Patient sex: M
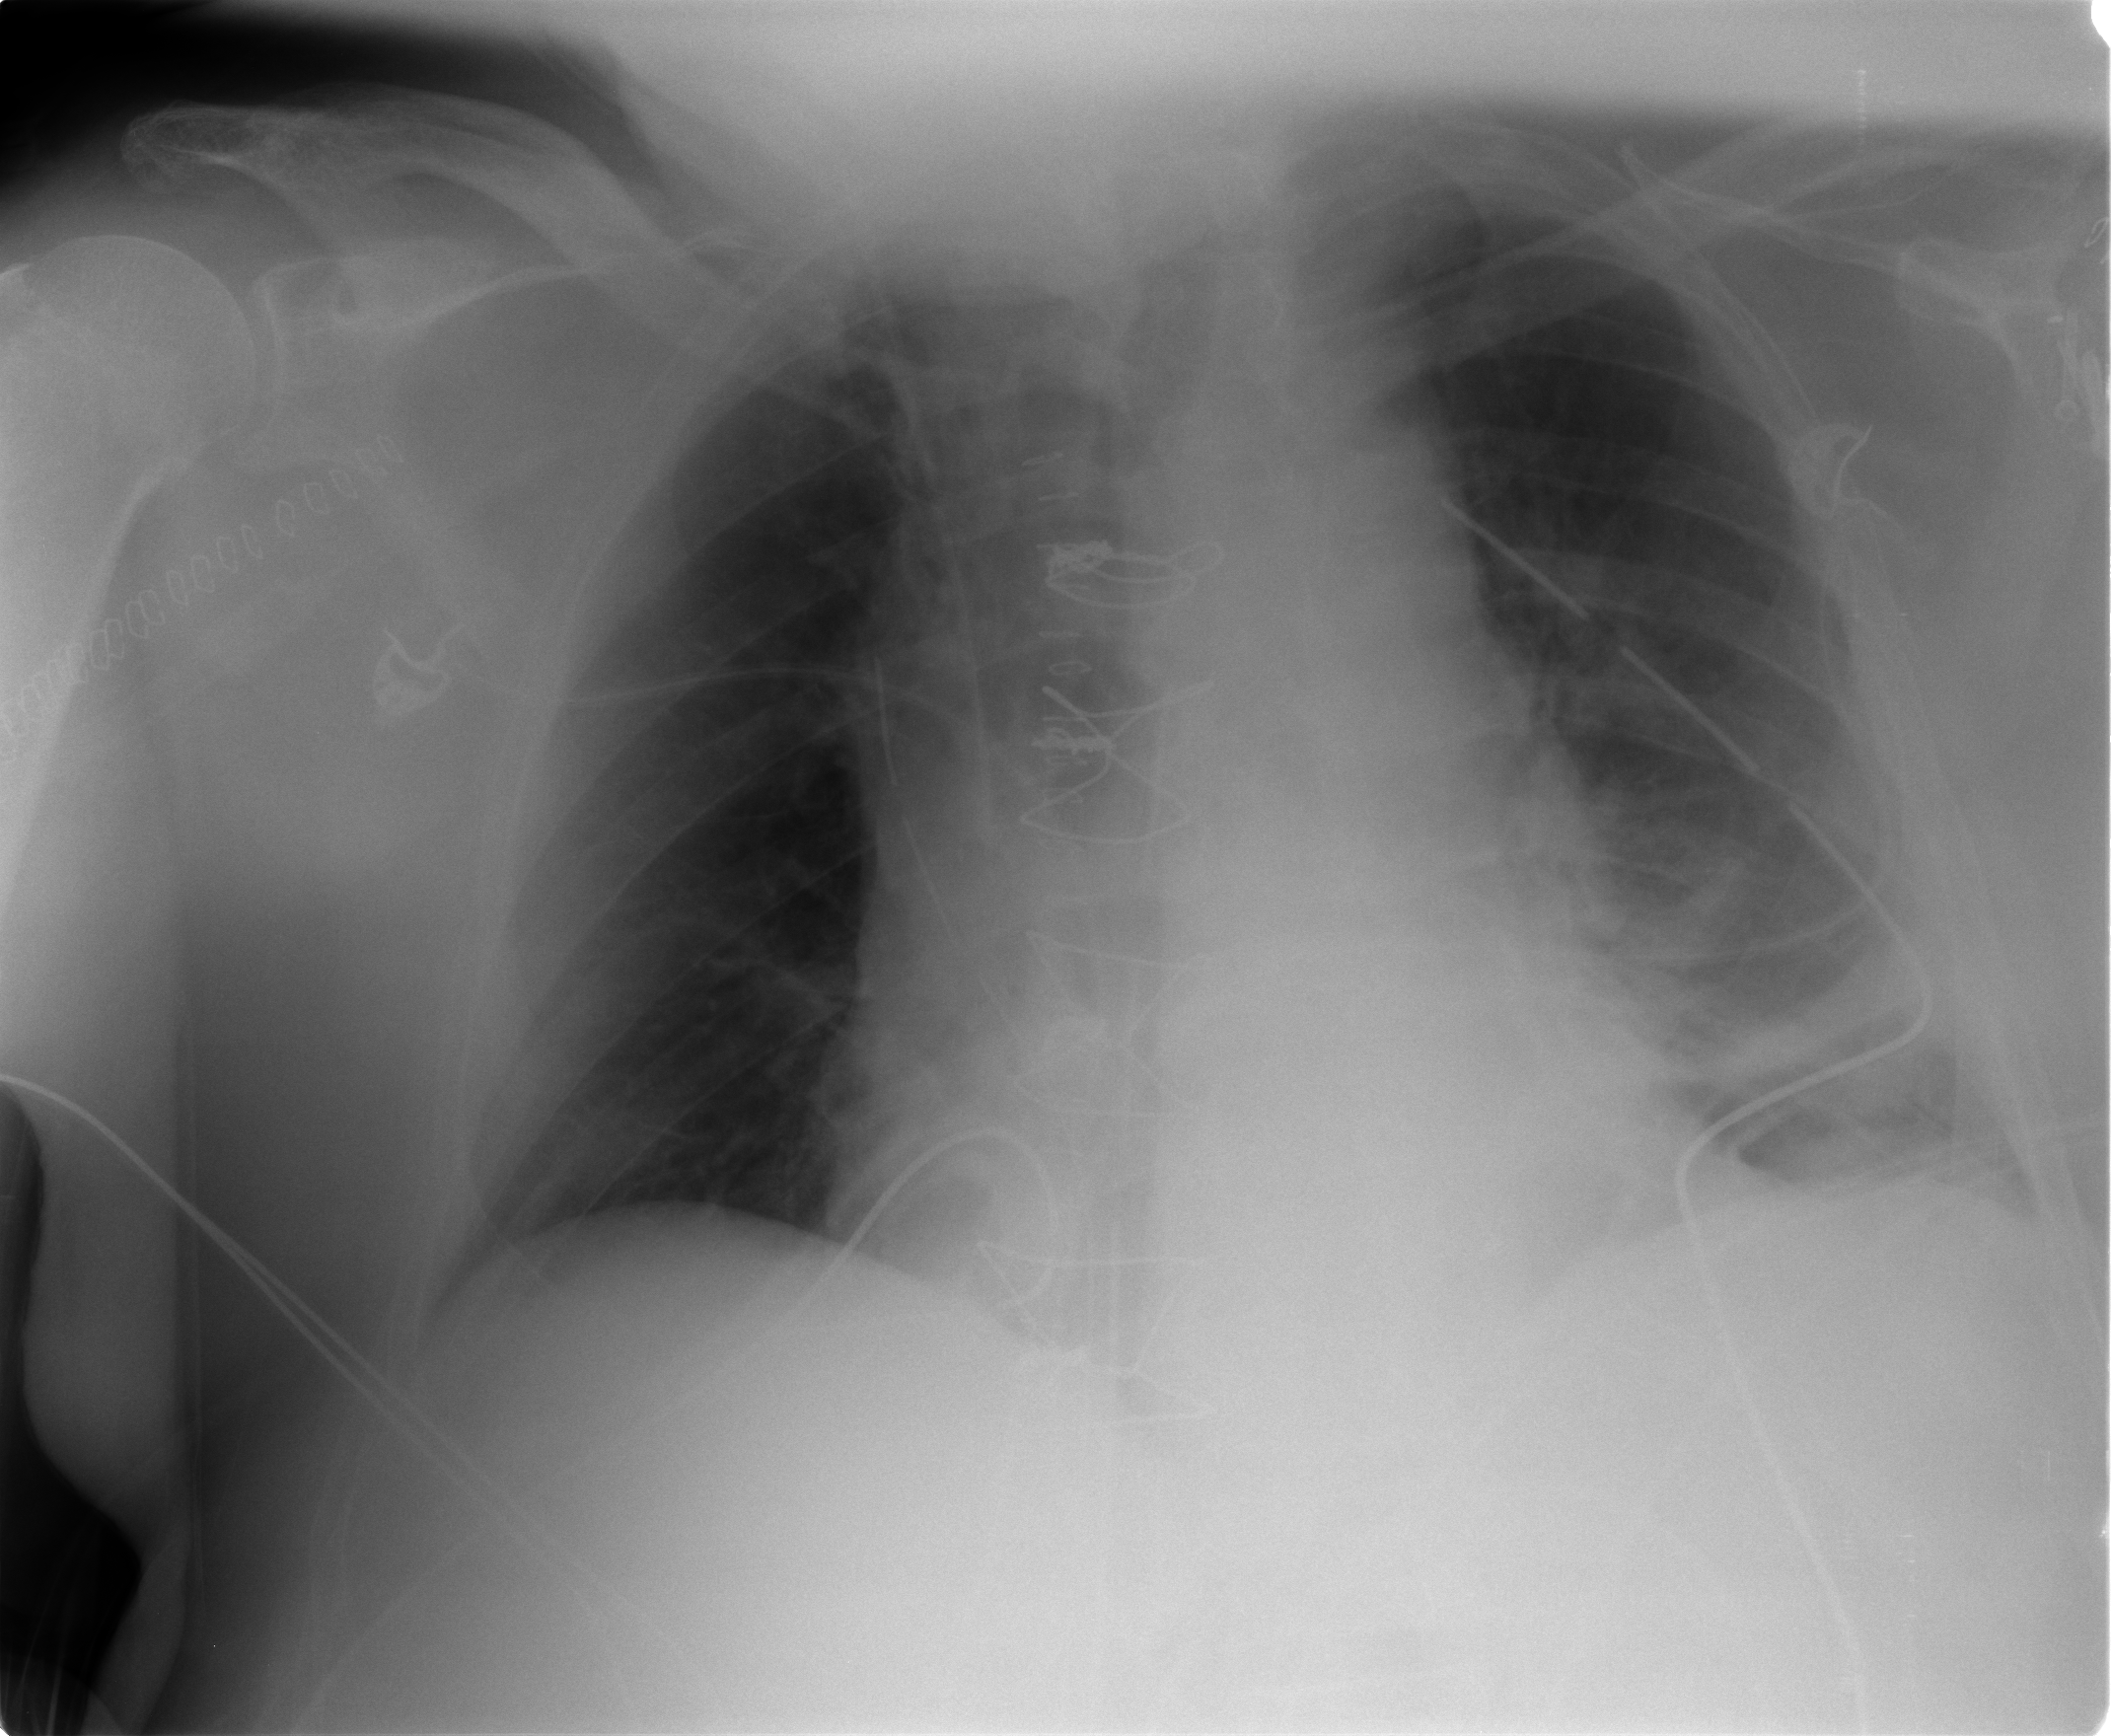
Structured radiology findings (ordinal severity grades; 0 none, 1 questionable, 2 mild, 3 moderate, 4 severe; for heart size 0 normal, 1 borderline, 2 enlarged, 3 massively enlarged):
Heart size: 1
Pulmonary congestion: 1
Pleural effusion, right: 0
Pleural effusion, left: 1
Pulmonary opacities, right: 0
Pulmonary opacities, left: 0
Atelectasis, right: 1
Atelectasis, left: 2